Interaction volume radius: 5 \u00c5
Interaction volume height: 10 \u00c5
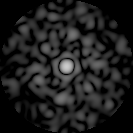
Disorder parameter: 0.7861